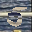
Label: 5